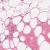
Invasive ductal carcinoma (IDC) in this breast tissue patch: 0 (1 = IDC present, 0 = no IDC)